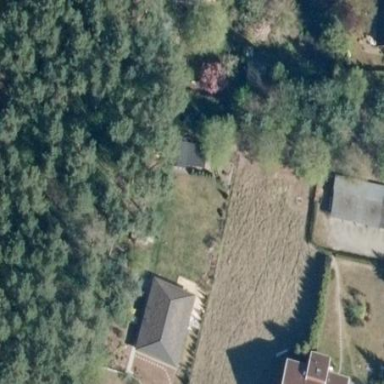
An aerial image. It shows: Fence.